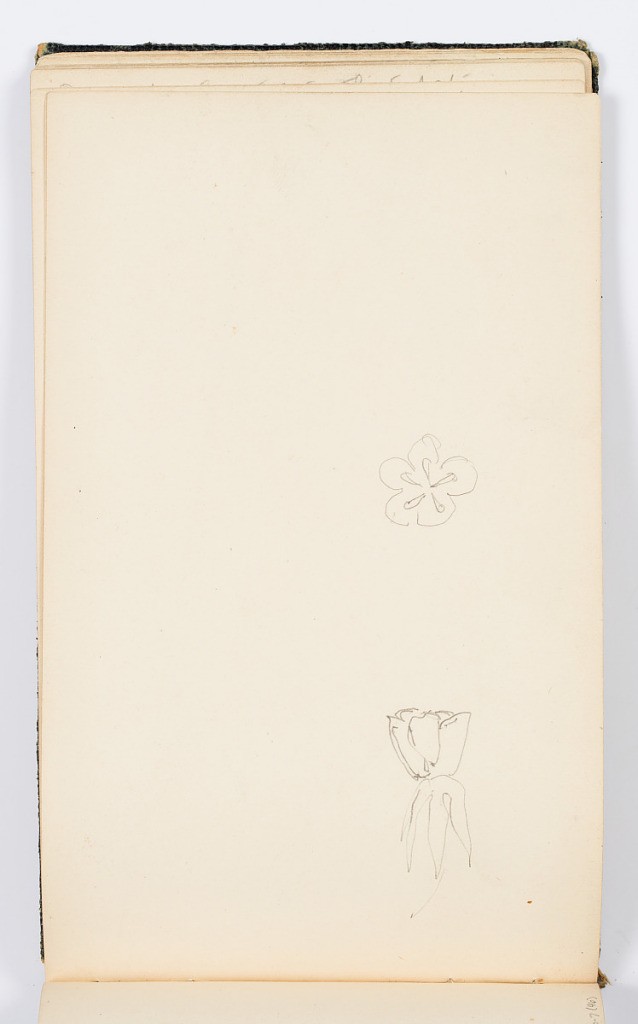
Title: Sketchbook Page
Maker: Kenyon Cox, American, 1856–1919
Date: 1883
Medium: Graphite on paper
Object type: Sketchbook folio
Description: Two small sketches of flowers.